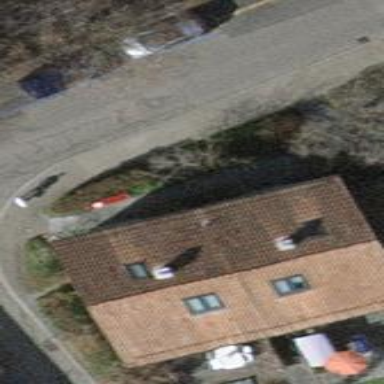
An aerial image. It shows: Beige house with gabled roof covered in orange-red roof tiles. The roof is oriented across the building.